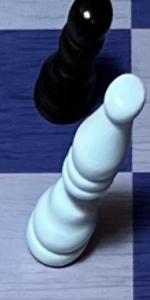
Label: Bishop_White